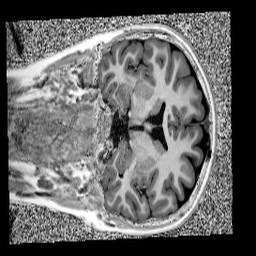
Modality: UNIT1
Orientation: coronal
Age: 11
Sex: female
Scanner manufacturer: siemens
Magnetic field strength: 3 T
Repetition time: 4 s
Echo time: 0.00303 s